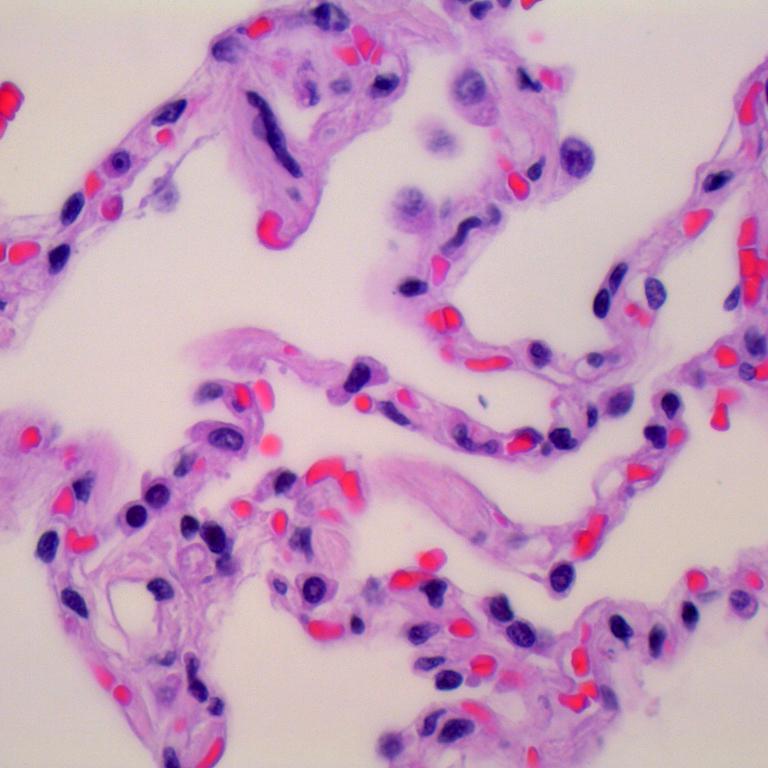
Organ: lung
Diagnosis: benign